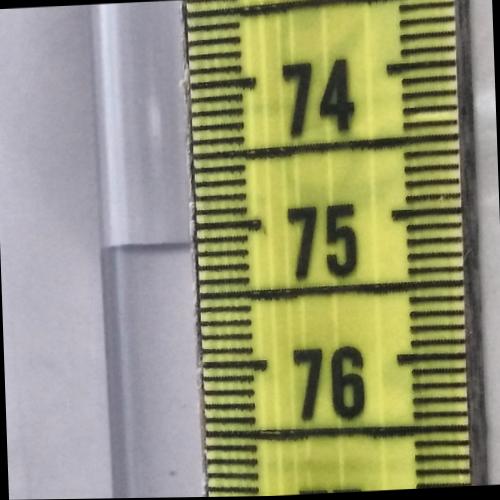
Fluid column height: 75.1 cm